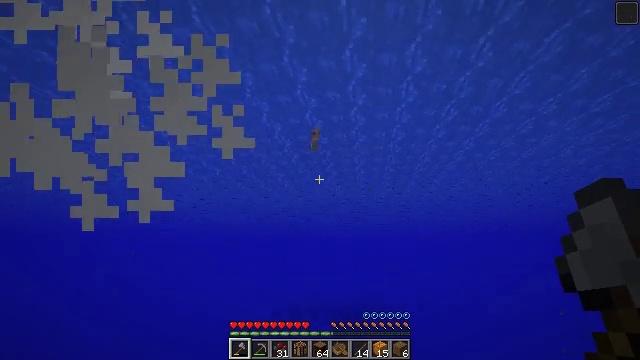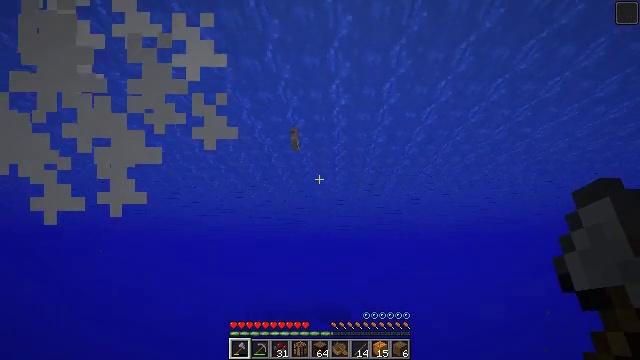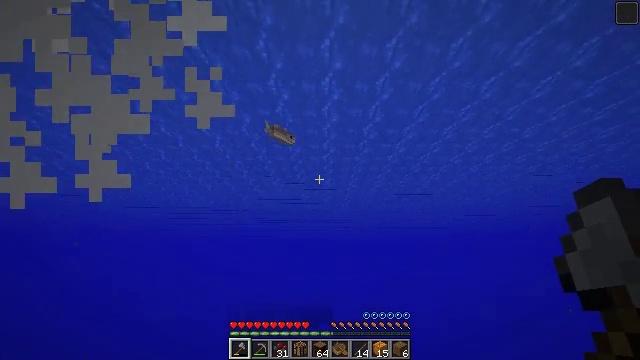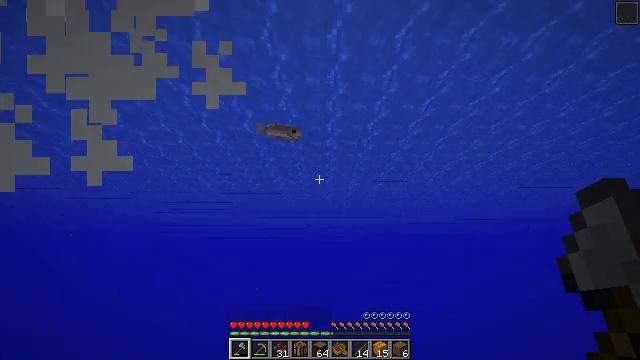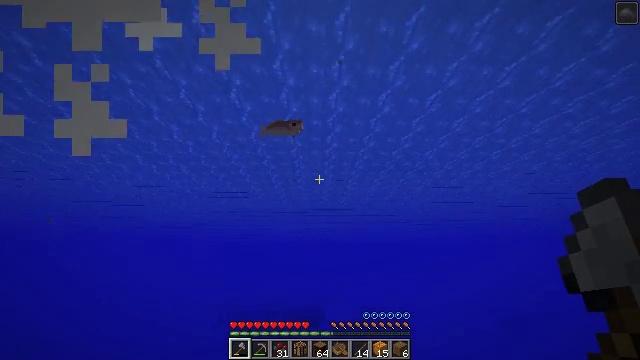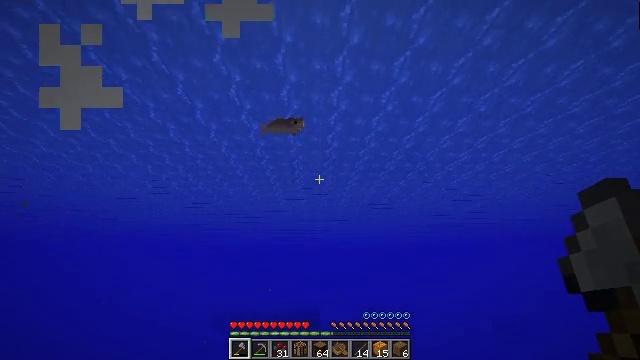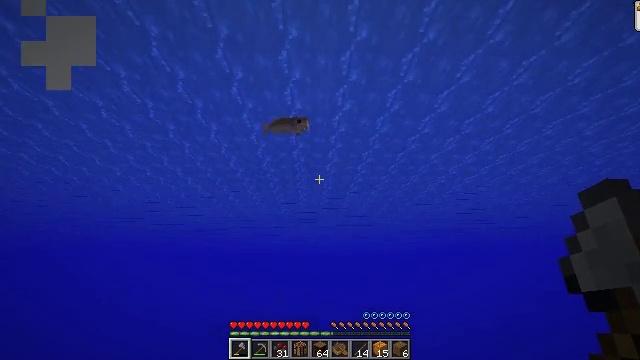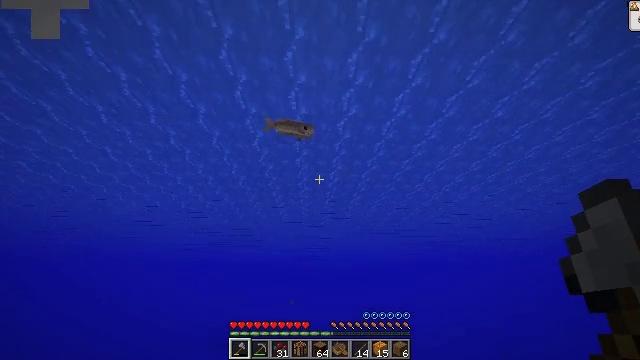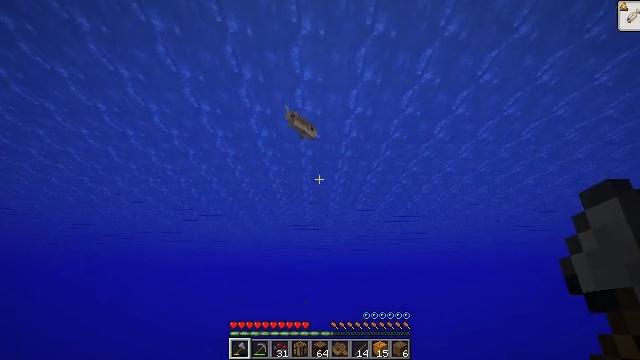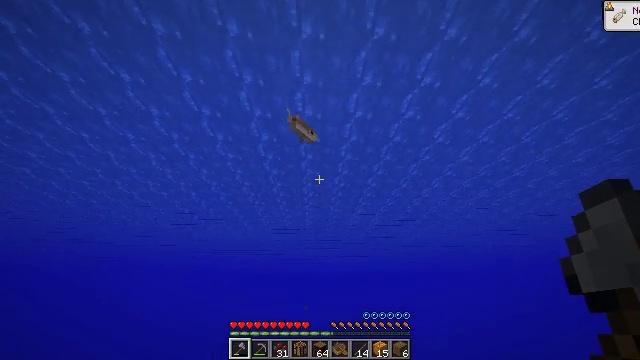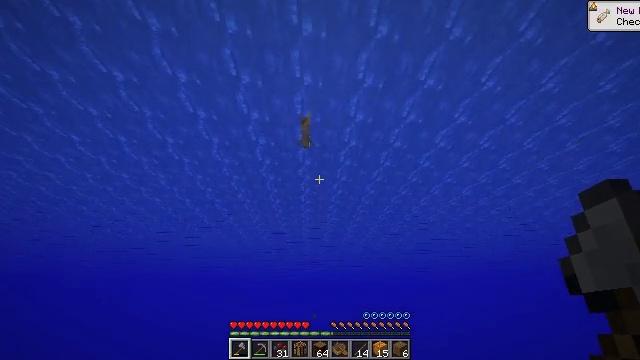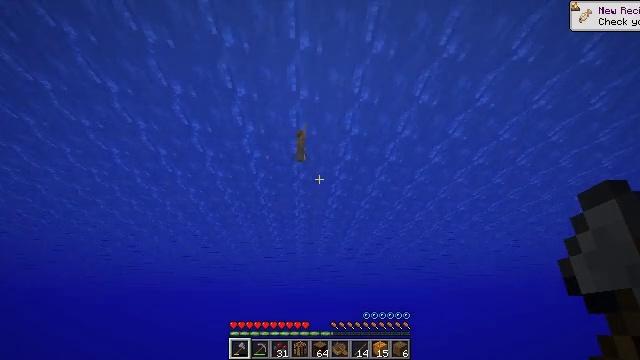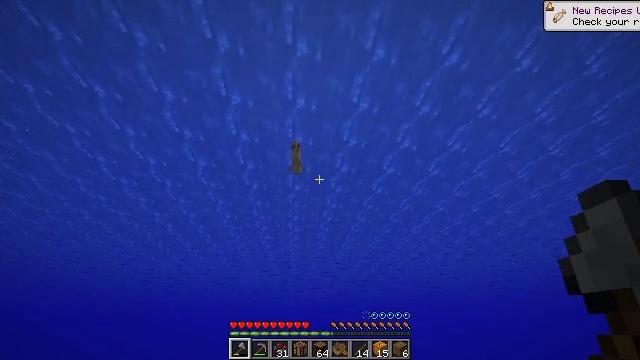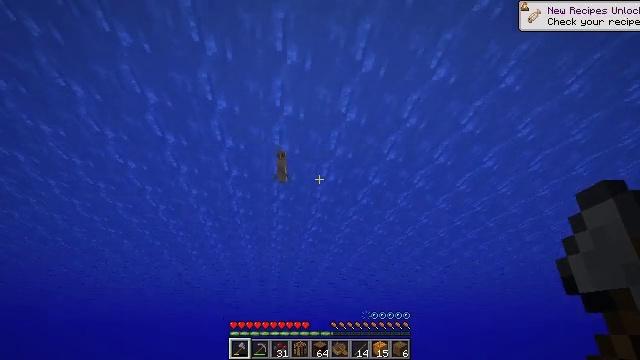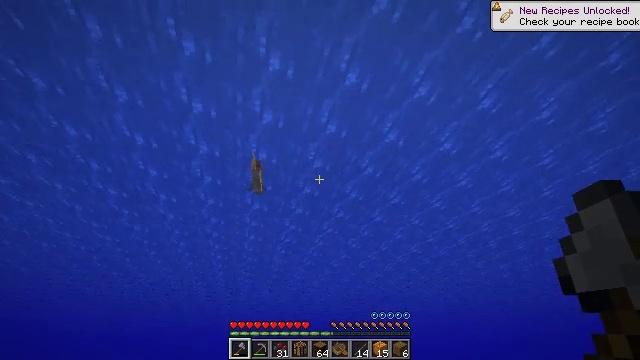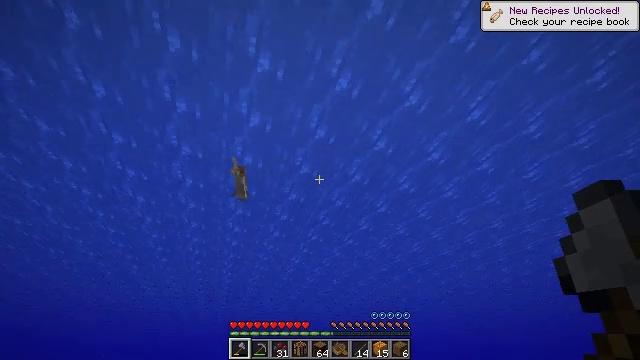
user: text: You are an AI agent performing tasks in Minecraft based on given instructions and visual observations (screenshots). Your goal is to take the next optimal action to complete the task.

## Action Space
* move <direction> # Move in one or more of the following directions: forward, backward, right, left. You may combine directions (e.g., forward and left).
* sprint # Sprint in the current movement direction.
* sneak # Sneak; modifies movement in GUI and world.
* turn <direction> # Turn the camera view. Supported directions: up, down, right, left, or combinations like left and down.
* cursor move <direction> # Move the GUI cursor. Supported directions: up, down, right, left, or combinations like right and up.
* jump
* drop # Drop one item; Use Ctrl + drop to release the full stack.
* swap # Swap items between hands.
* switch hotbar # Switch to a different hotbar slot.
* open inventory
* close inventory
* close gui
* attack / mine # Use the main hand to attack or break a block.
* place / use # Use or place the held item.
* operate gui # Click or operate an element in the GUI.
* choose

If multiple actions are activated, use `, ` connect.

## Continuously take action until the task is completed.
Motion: motion action
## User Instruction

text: Kill mobs in water.
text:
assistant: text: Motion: move forward, turn right
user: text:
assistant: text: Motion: move forward, turn right
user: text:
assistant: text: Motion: move forward
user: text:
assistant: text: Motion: move forward, turn right
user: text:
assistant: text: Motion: move forward
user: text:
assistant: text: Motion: move forward, turn up
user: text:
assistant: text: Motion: move forward, turn up
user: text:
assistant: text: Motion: move forward
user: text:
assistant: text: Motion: move forward
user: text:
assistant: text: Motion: move forward, turn up, jump
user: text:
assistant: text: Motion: move forward, turn right and up, jump
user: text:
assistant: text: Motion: move forward, turn right and up, jump
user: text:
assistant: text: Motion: move forward, turn right and up, jump
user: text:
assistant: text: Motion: move forward, turn right and up
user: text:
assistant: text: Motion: turn right and up
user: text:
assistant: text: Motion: turn right
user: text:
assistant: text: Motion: turn right
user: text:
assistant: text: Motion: no_op
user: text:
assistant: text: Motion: no_op
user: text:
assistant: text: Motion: no_op
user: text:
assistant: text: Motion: move forward, turn left
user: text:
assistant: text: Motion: move forward, turn left
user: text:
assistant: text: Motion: move forward, turn left, jump
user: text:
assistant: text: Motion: move forward, jump
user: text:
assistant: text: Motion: move forward, jump
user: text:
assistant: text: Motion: move forward, jump
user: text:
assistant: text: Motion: move forward, turn left and down, jump
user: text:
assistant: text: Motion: move forward, turn down
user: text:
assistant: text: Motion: move forward, turn down
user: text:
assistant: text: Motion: move forward, turn down